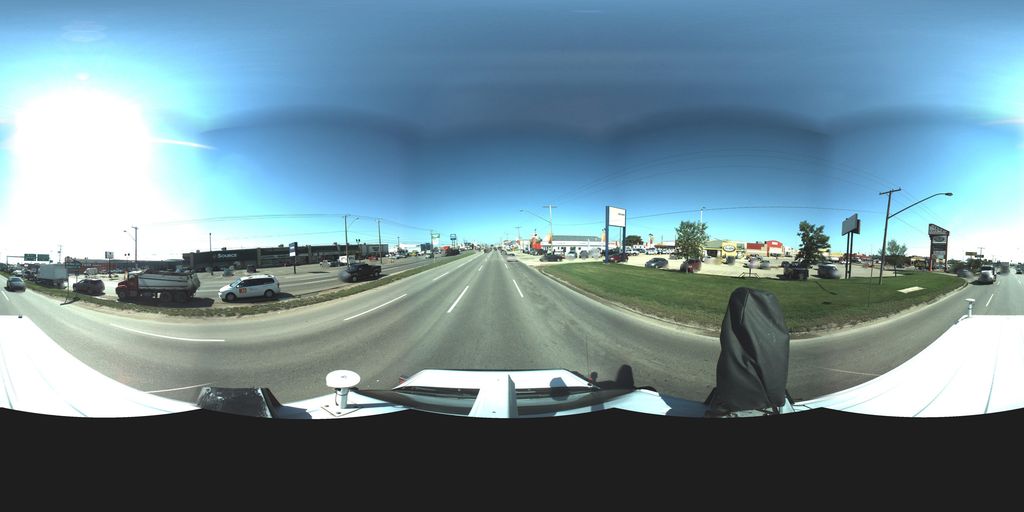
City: saskatoon